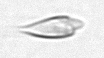
Label: Oxytoxum